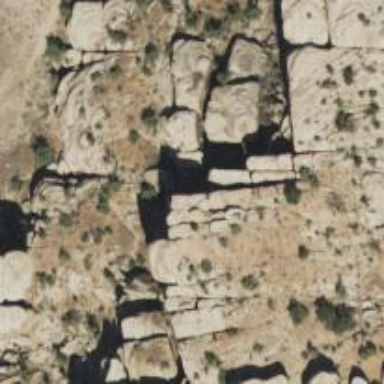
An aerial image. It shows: Natural cliff.